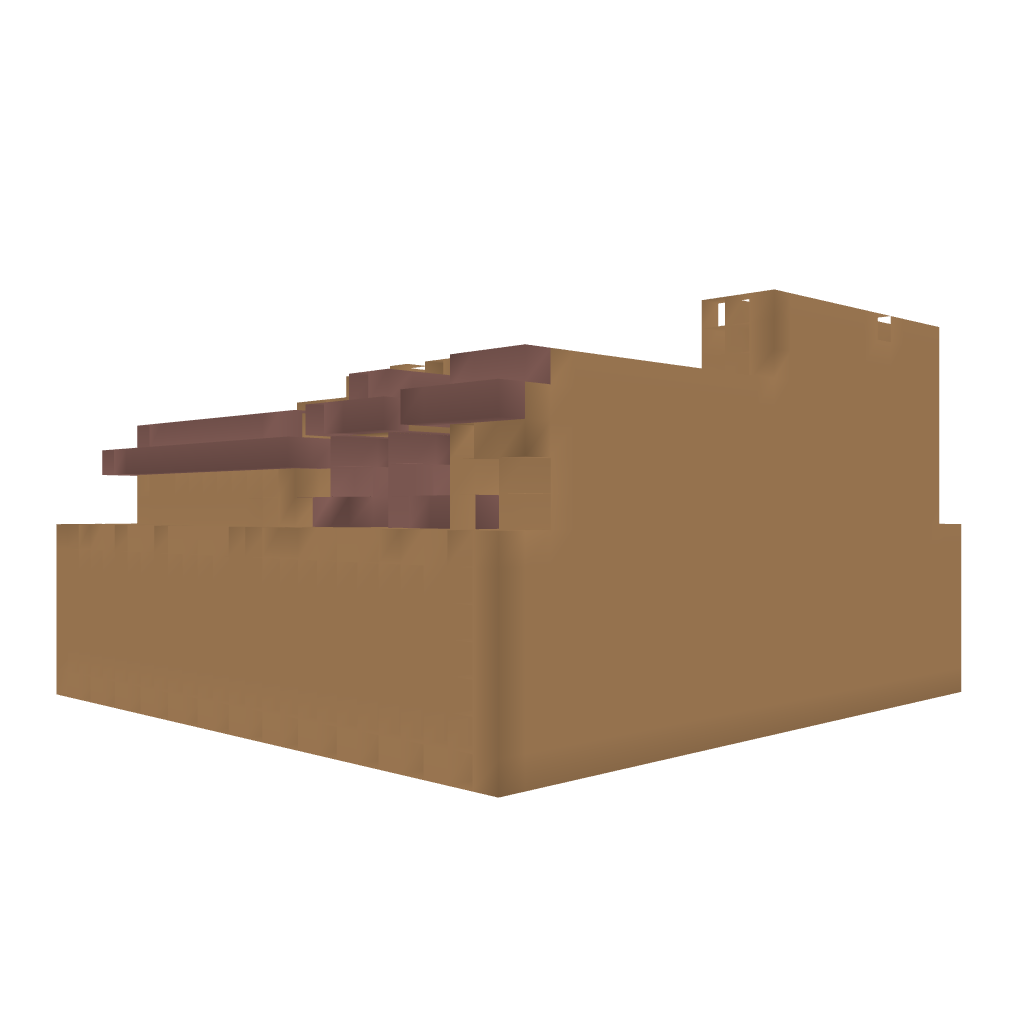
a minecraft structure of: Train Depot/Station bad low quality